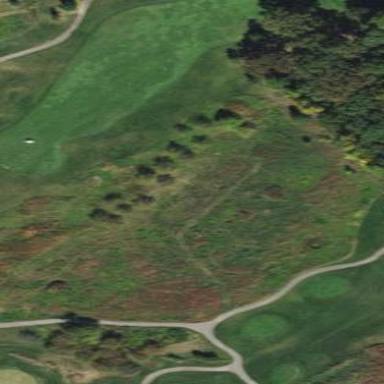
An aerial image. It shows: Golf fairway surrounded by grass.